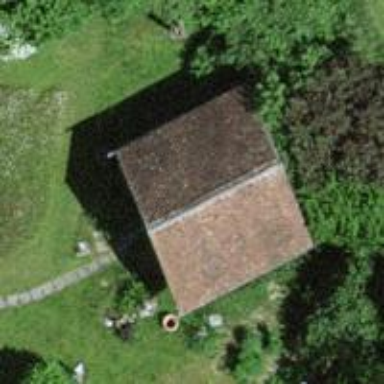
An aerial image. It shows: Barn.